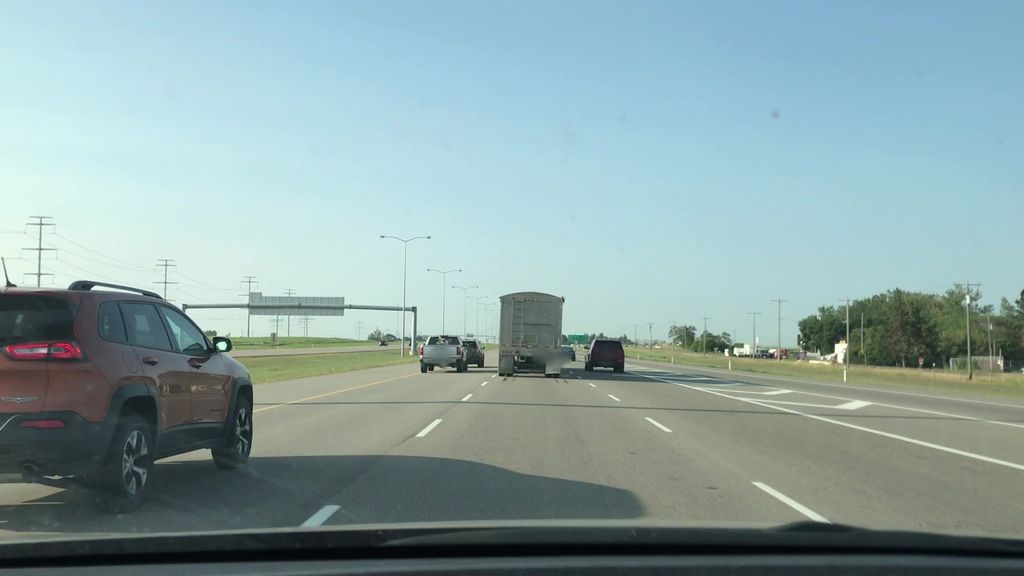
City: edmonton